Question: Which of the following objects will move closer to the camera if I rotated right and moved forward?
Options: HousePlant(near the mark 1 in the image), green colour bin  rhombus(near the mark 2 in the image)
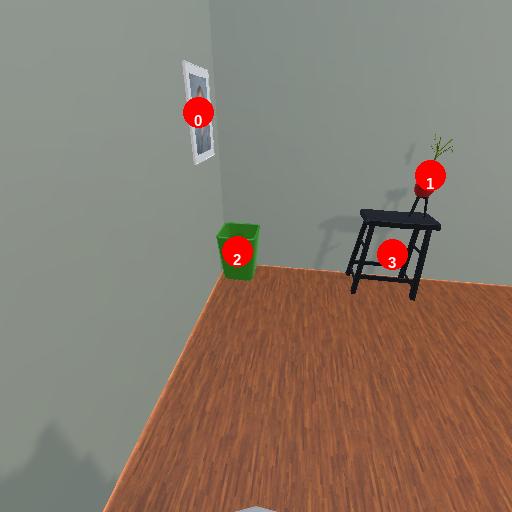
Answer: HousePlant(near the mark 1 in the image)